Current action and preconditions to check: trajectory_clear

Your task: For each precondition in the list above, predict whether it will hold at this action.

Consider the current scene as observed from the mobile robot's camera, and analyze the predicted future states of all dynamic agents (e.g., people, animals, vehicles, or any moving entities) within the NEXT SECOND.

IMPORTANT: Only answer "very likely" if you are absolutely certain—based on strong, clear evidence—that a dynamic agent will violate the precondition in the predicted future state. Do NOT answer "very likely" for unlikely, ambiguous, or low-probability risks.

Ask yourself for each precondition: Is there a high probability, with clear and convincing evidence, that the predicted future states of any dynamic agent will interfere with the predicted future state of the currently executing action within the NEXT SECOND, causing that precondition to fail?

Assess the risk level based on these predictions. Use "likely" or "very likely" if motions create a clear risk of interference.

Use "neutral" or "improbable" if agents are nearby but their predicted paths are clearly diverging or non-conflicting.

Failure Risk Categories: "very improbable", "improbable", "neutral", "likely", "very likely"

Answer Format: Output ONLY the probability_of_failure value from these categories: "very improbable", "improbable", "neutral", "likely", "very likely"

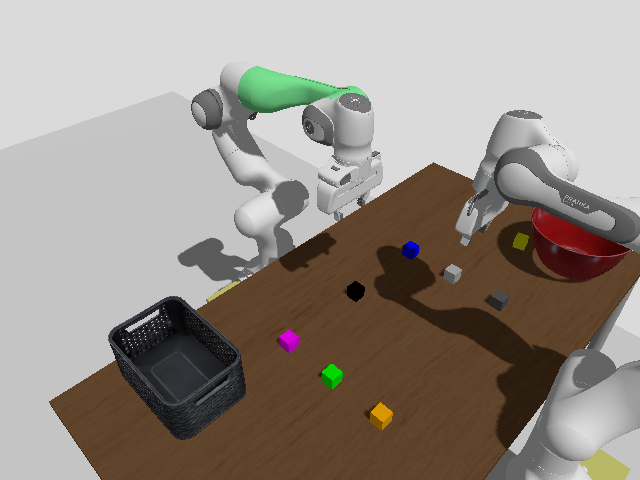

Answer: improbable